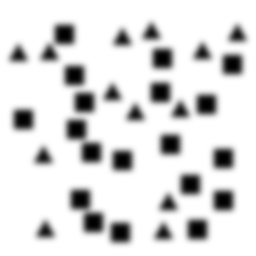
Squares: 19
Triangles: 13
Stars: 0
Total shapes: 32